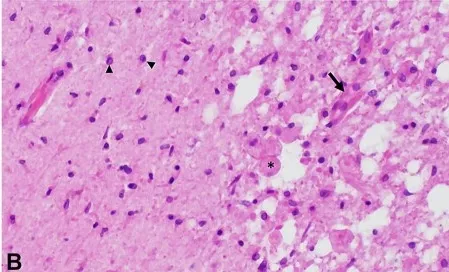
Representative histology of the interface between the lesion demonstrating a necrotic core with infiltrating macrophages (asterisk), and . . H&E, 200x).
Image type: pathology (h&e)